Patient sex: M
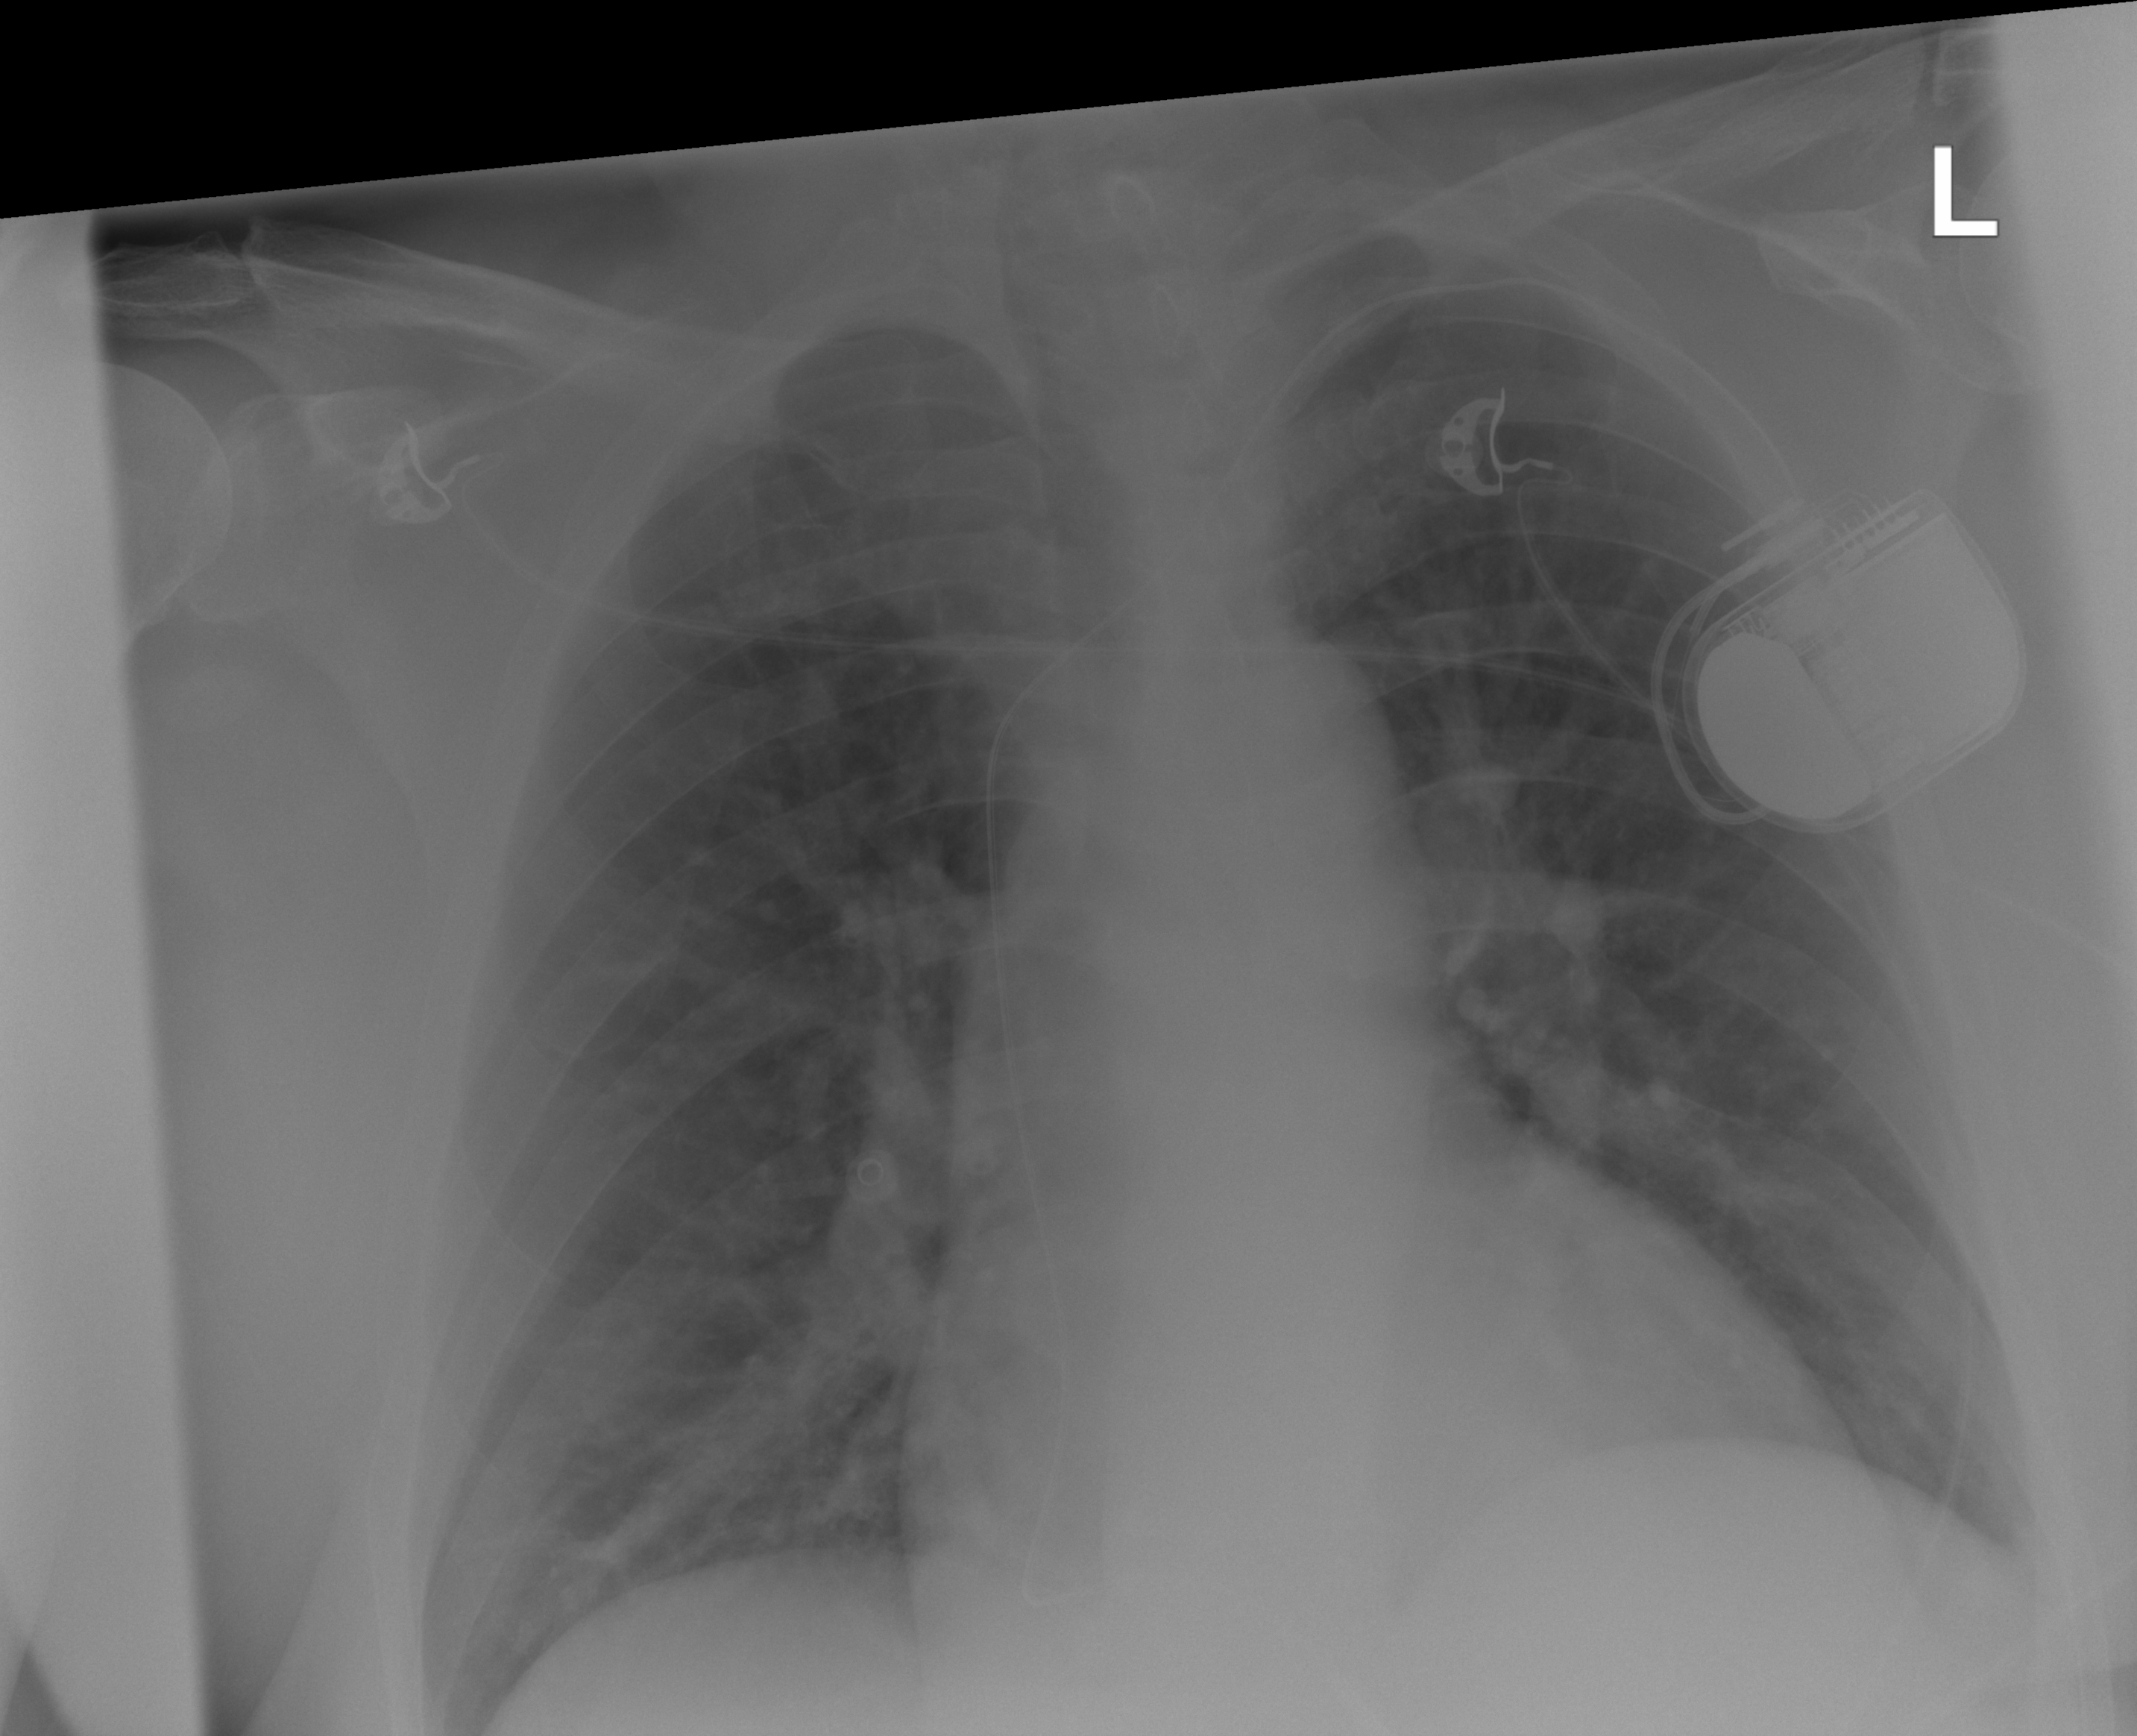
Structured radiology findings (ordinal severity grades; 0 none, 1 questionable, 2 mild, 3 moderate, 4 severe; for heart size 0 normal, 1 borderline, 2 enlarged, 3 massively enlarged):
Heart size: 0
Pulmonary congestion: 0
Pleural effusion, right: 0
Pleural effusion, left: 0
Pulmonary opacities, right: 0
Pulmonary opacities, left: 0
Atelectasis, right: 2
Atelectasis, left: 0